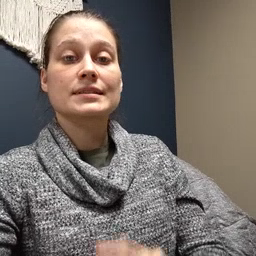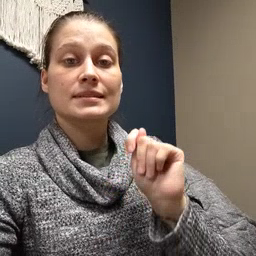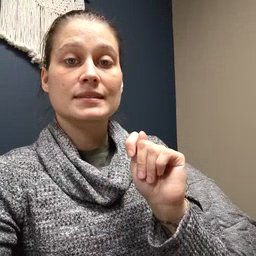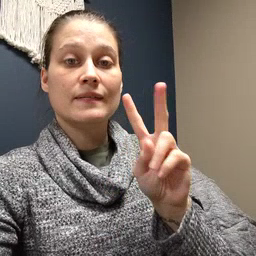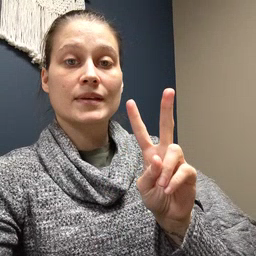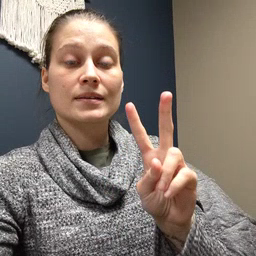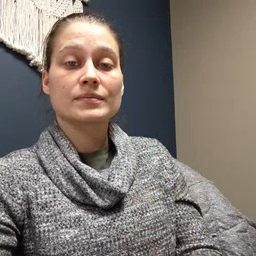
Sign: TV